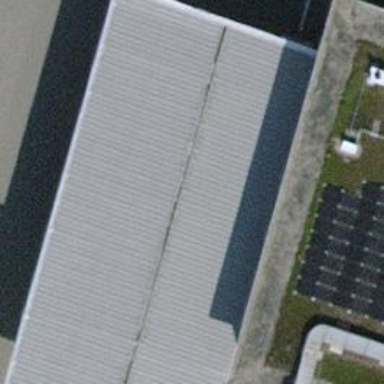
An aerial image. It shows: Fuel amenity located on the roof of building.